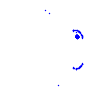
Particle: pion